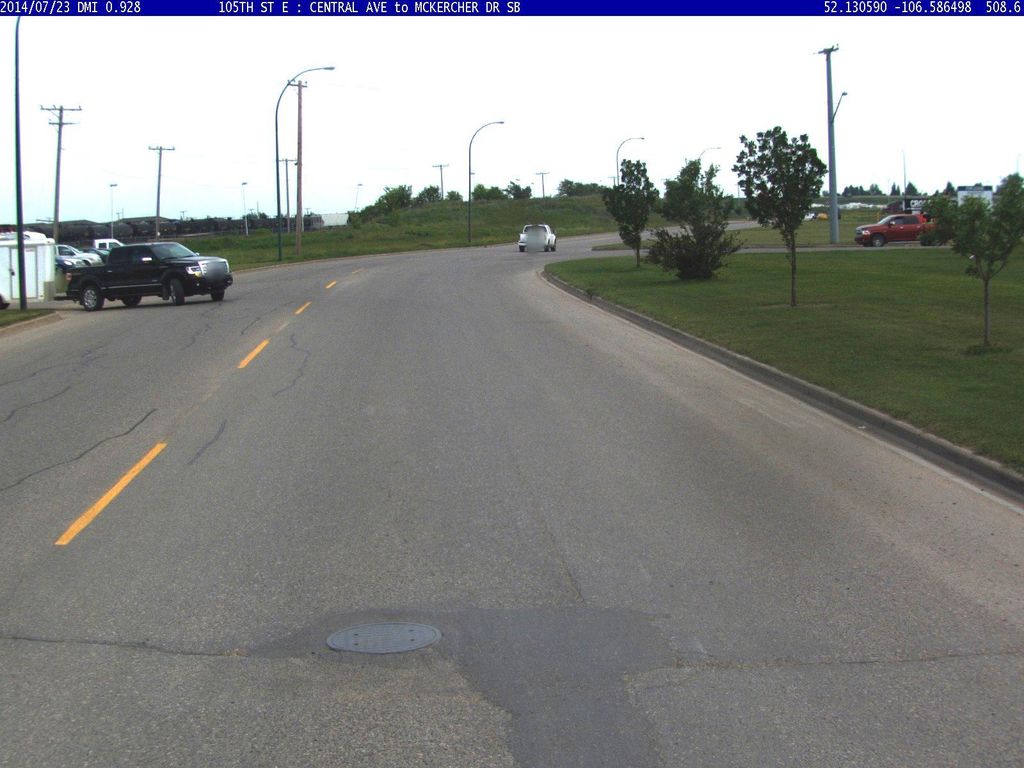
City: saskatoon